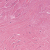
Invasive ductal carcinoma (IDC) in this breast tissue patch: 0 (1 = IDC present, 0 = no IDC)